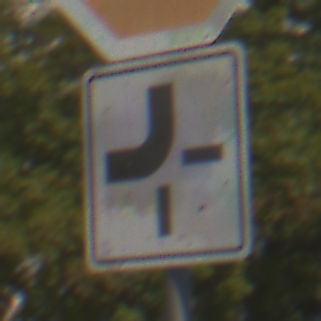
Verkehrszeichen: VerlaufVorfahrtsstrasse2
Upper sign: Stop
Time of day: Midday
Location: Outdoor (Urban)
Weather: Clear
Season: NotSpecified
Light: Natural